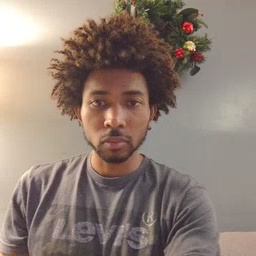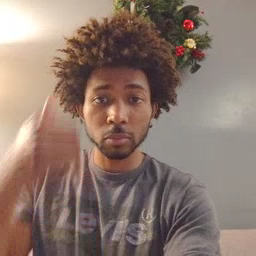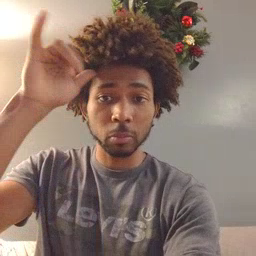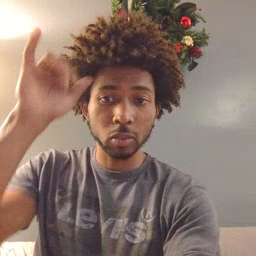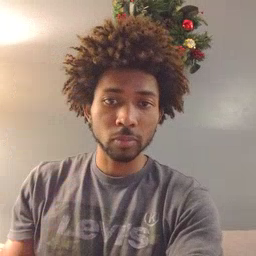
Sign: cow